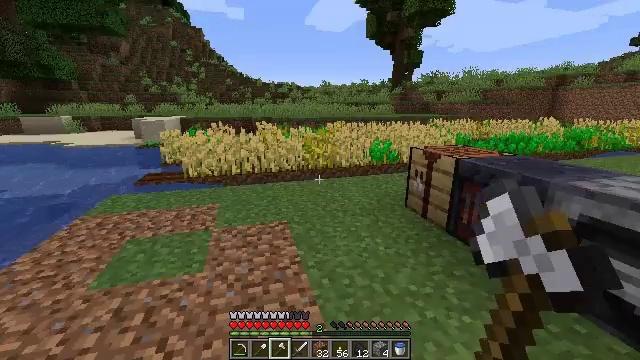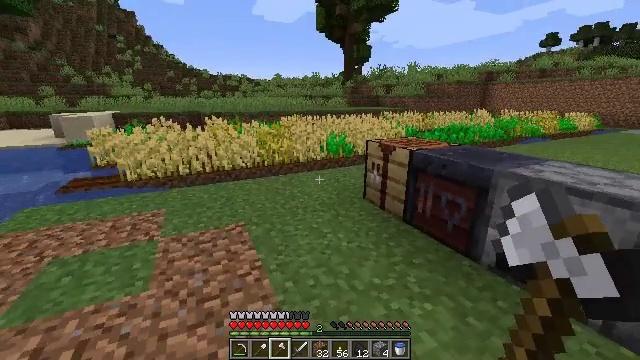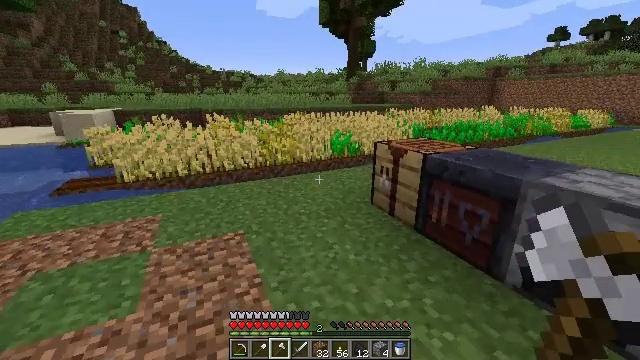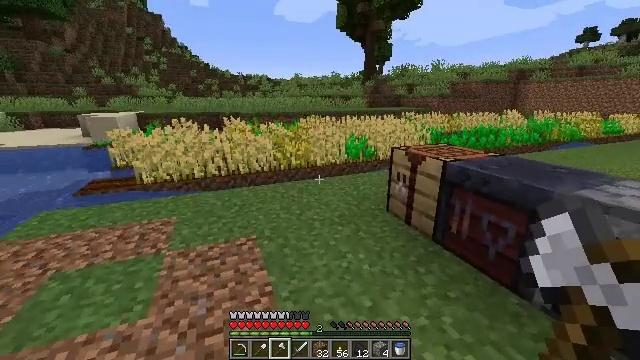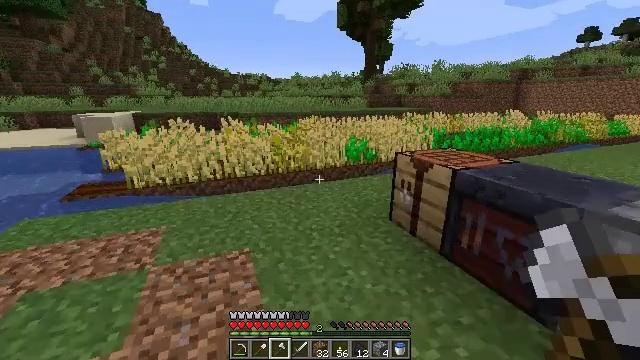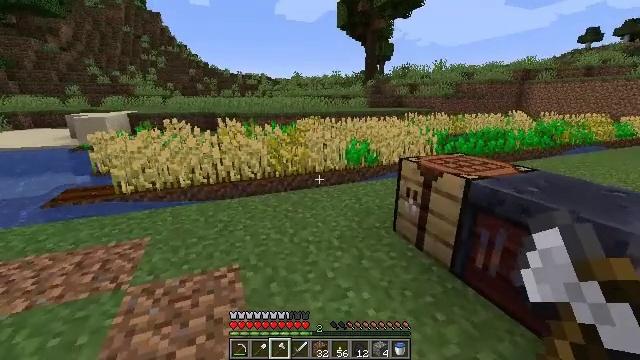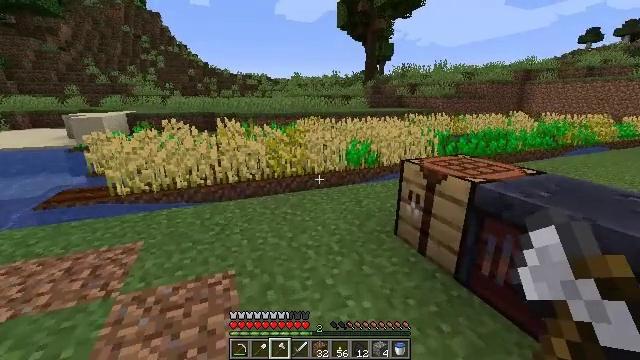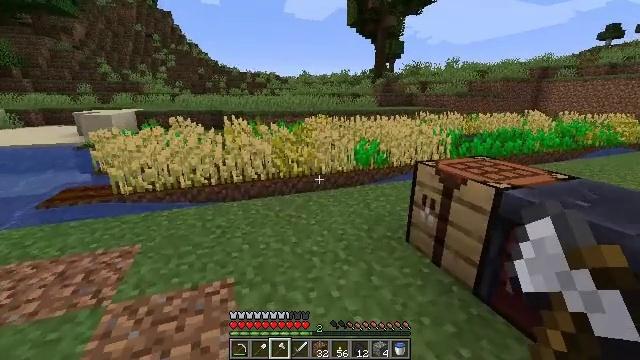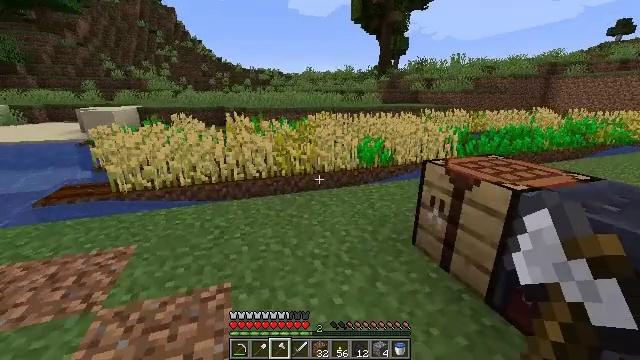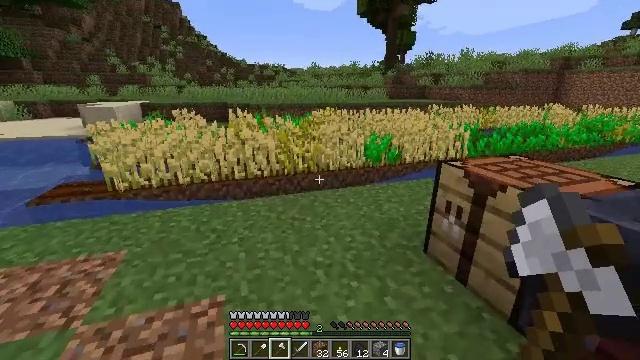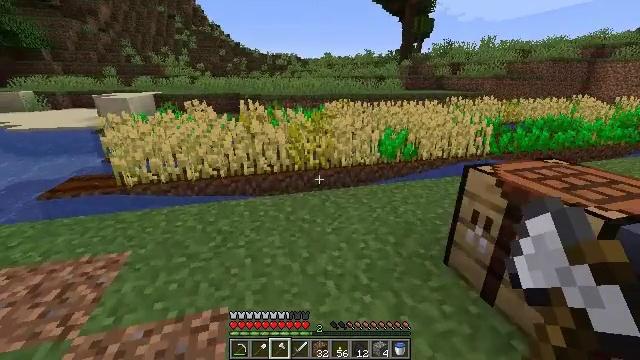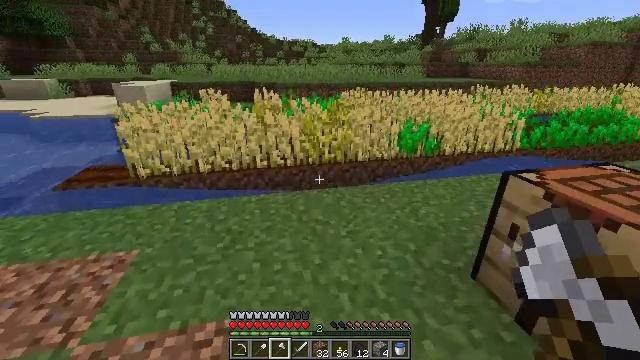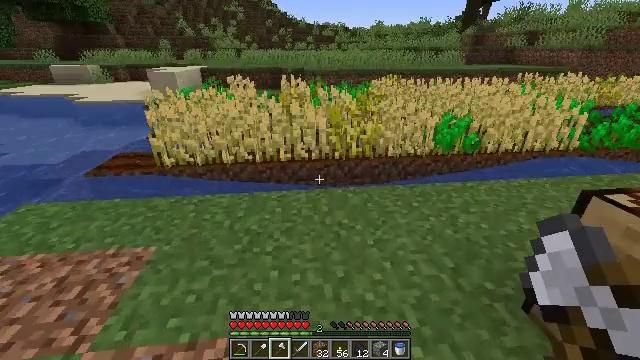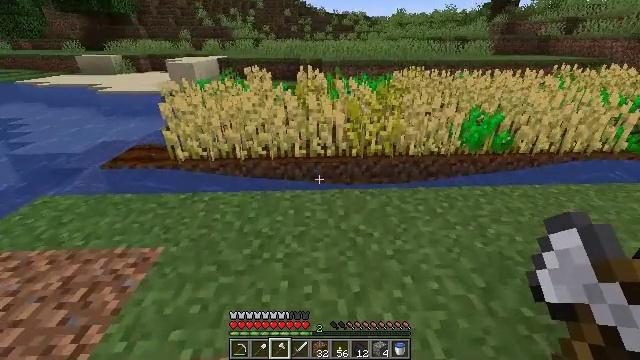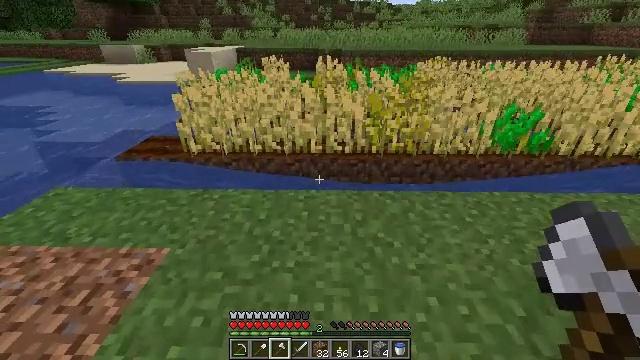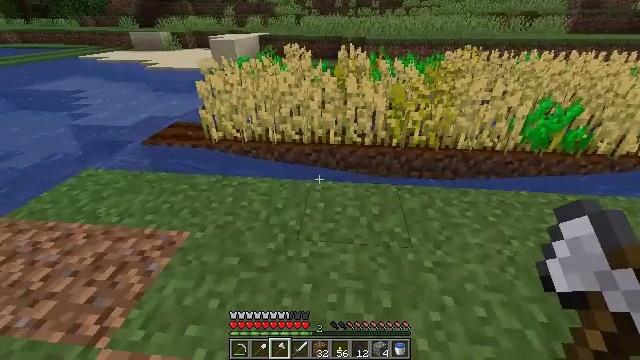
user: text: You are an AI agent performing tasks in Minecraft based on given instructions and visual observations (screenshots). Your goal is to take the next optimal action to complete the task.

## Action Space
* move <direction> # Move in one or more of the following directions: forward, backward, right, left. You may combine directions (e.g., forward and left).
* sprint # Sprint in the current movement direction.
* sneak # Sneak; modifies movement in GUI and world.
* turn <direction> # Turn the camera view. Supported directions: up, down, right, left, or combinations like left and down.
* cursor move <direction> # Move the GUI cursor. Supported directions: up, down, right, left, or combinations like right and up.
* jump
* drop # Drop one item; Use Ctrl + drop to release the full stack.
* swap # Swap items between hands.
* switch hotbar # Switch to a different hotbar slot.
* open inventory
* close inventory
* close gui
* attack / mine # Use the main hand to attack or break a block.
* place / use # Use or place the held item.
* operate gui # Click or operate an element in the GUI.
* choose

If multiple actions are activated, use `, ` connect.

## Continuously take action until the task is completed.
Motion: motion action
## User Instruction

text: Destroy the wheat to collect it.
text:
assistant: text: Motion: move forward, turn right and down
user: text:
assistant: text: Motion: move forward
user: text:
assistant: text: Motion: move forward, turn left
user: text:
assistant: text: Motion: move forward
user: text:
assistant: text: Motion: move forward
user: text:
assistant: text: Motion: move forward
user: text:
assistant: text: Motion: move forward, turn left
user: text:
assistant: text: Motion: move forward
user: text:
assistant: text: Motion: move forward, turn left
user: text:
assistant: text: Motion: move forward, turn left and down
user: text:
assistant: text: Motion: move forward, turn left and down
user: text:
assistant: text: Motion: move forward, turn left and down
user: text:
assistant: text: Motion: move forward, turn left and down
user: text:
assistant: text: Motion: move forward, turn left and down
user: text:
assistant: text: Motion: move forward, turn left and down
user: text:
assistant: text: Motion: move forward, turn left
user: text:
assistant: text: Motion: move forward
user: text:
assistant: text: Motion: no_op
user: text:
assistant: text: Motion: no_op
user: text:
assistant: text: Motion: no_op
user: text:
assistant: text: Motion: no_op
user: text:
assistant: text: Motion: switch to hotbar 3
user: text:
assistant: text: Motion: switch to hotbar 3
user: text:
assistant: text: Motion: switch to hotbar 3
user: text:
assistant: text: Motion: switch to hotbar 3
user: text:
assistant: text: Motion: no_op
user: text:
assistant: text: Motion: no_op
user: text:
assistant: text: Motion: no_op
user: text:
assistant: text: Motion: no_op
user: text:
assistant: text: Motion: no_op